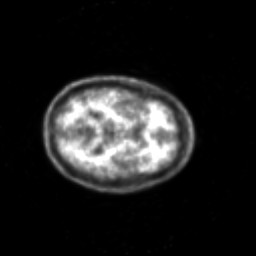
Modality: PET
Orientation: axial
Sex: female
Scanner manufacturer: siemens